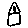
Label: house